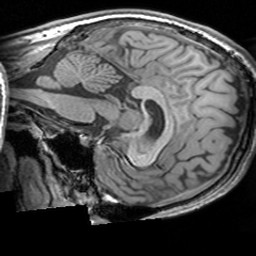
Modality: T1w
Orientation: sagittal
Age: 28
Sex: male
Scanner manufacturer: siemens
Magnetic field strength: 3 T
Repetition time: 1.63 s
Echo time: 0.00311 s